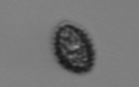
Label: Pseudochattonella_farcimen